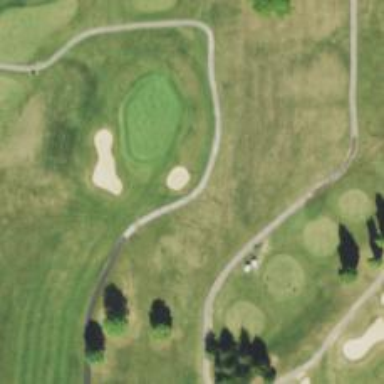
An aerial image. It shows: Path for golf carts.